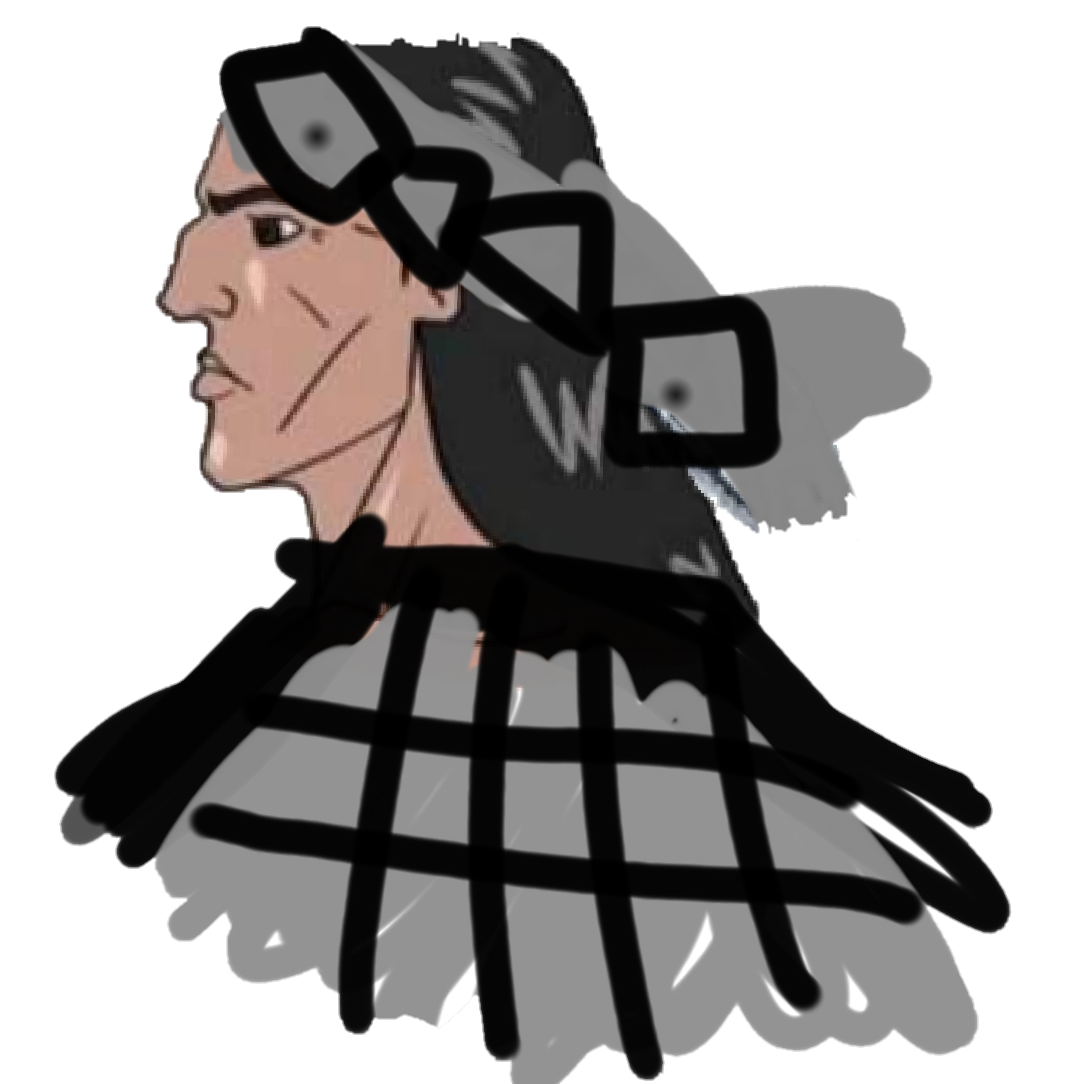
Label: 4_Yes_Chad